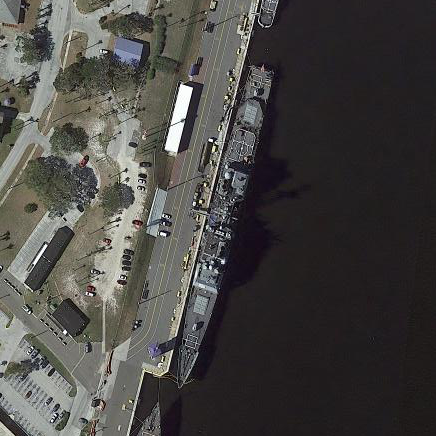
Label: cruiser